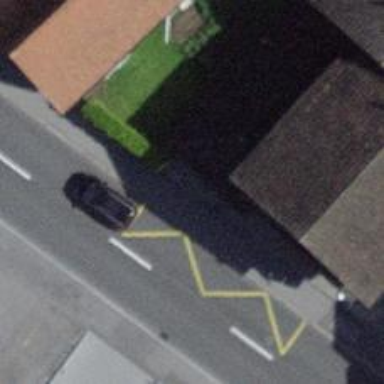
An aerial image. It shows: Bus stop with platform for public transport.